Contrast-enhanced CT slice 76 of 172
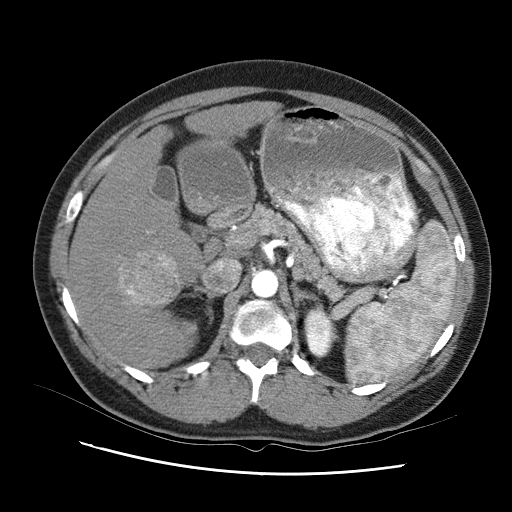
Segmented voxel counts for this case:
Liver: 1256115 voxels
Tumor mass: 56308 voxels
Portal vein: 17448 voxels
Abdominal aorta: 3636 voxels